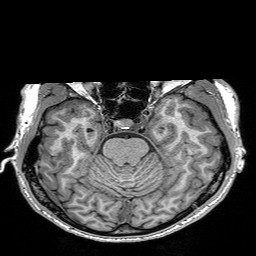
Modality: T1w
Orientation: coronal
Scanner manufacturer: siemens
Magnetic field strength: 3 T
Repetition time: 2.3 s
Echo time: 0.00298 s